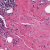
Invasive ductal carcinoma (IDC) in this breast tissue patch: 0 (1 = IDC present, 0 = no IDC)